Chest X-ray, PA view. Patient: 55 years old, sex M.
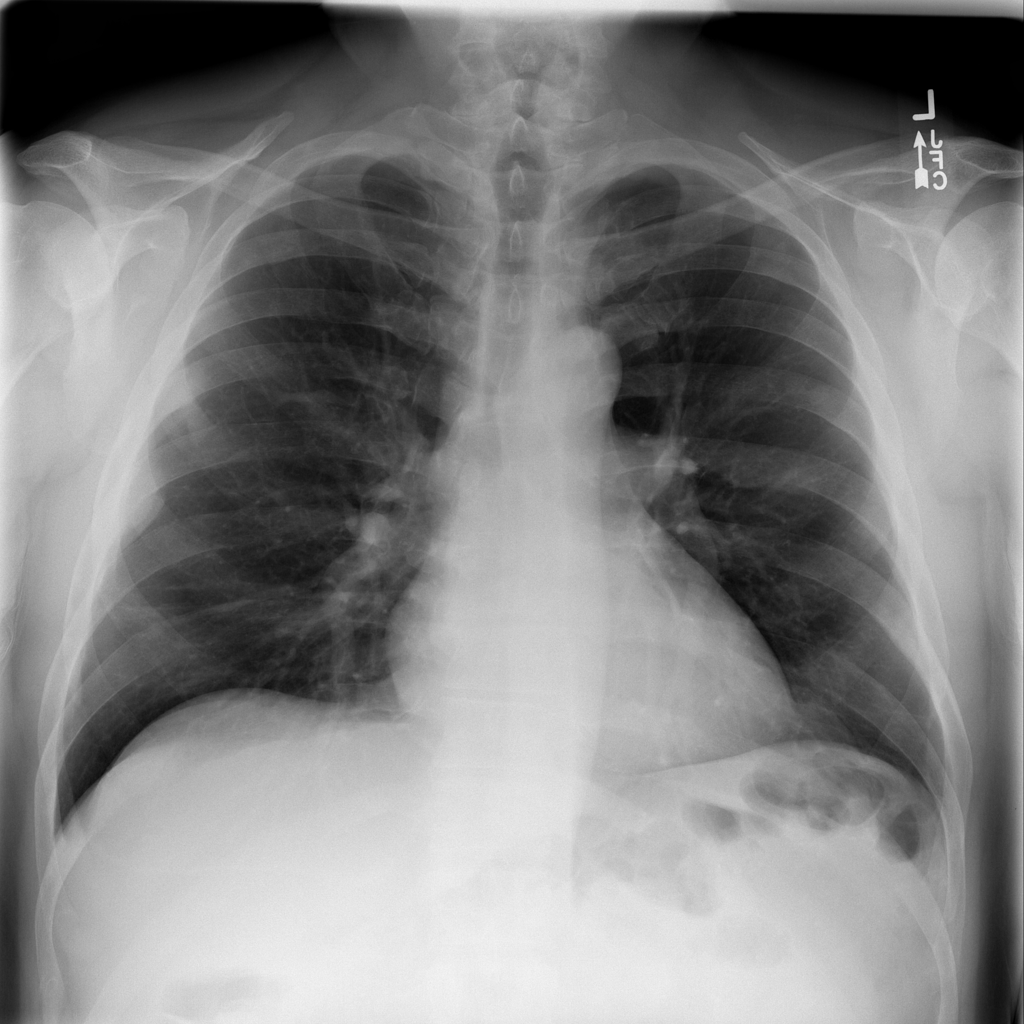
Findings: Mass